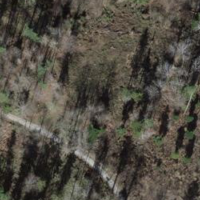
EUNIS habitat code: 44
Species observed at this site:
Campanula trachelium